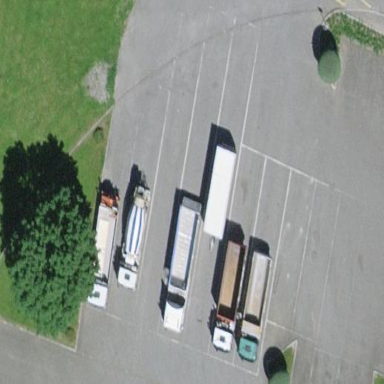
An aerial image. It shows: Asphalt parking area.